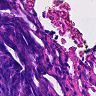
Metastatic tissue present: no